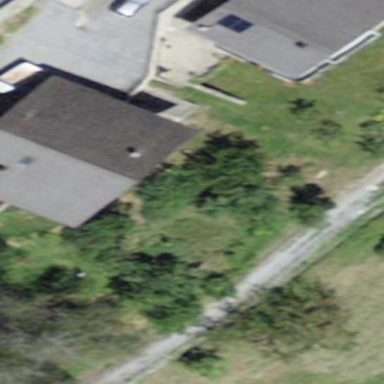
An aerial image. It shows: Detached building.